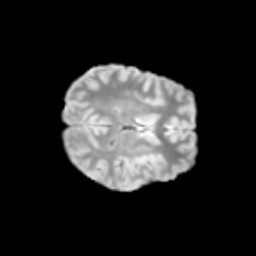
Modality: T2w
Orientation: axial
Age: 11
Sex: female
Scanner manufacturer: siemens
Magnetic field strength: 3 T
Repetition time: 3.8 s
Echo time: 0.07 s